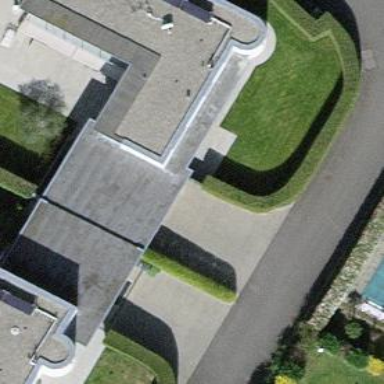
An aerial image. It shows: Garage.